Interaction volume radius: 5 \u00c5
Interaction volume height: 45 \u00c5
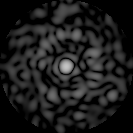
Disorder parameter: 0.8442